Field crop: maize
Growth stage: 2
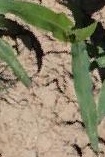
Species: maize